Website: lowes
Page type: address-validator
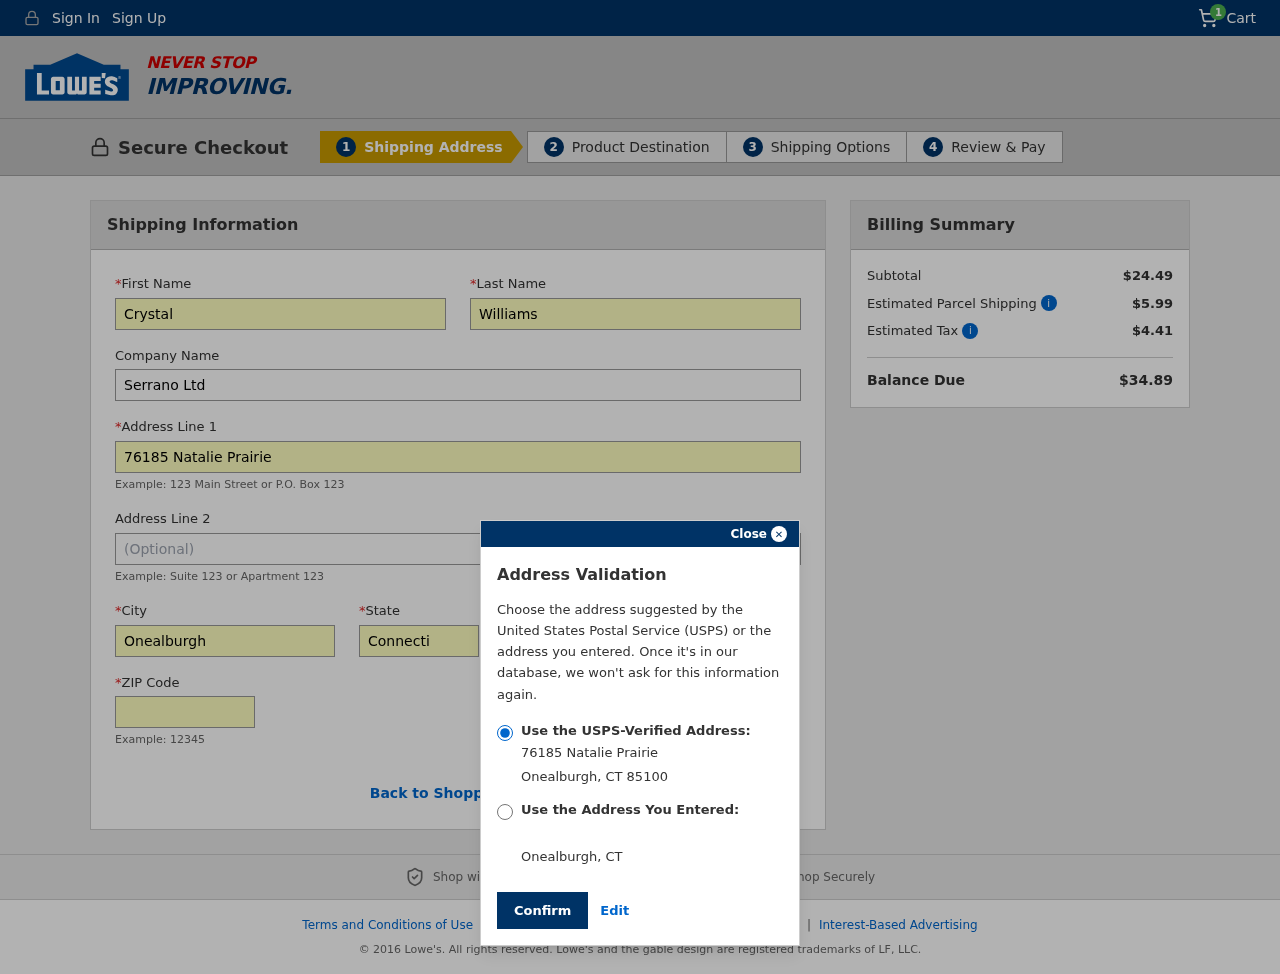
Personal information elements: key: PII_CITY
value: Onealburgh
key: PII_COMPANY
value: Serrano Ltd
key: PII_FIRSTNAME
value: Crystal
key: PII_LASTNAME
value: Williams
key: PII_POSTCODE
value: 85100
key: PII_STATE
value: Connecticut
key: PII_STATE_ABBR
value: CT
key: PII_STREET
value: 76185 Natalie Prairie
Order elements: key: ORDER_NUM_ITEMS
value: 1
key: ORDER_SUBTOTAL
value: $24.49
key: ORDER_SHIPPING_COST
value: $5.99
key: ORDER_TAX
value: $4.41
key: ORDER_TOTAL
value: $34.89